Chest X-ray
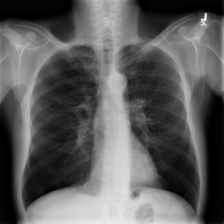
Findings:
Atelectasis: negative
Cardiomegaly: negative
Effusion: negative
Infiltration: positive
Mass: negative
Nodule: negative
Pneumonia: negative
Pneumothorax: negative
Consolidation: negative
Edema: negative
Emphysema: negative
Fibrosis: negative
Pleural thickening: negative
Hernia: negative